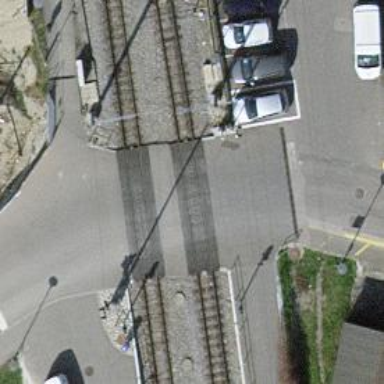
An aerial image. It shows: Level crossing at the railway with full barrier.